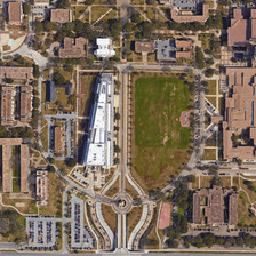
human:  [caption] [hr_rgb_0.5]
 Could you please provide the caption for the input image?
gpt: An intermediate playground beside the school.

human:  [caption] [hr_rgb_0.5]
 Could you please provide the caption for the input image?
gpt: a playground in the center while with the school next door.

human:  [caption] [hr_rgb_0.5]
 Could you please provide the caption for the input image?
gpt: A playground is in the middle school. There is a school next to it.

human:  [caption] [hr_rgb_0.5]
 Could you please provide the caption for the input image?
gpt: a school with car beside in it .

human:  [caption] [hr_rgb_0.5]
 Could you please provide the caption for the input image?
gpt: A playground is in the middle school. There is a school next to it.